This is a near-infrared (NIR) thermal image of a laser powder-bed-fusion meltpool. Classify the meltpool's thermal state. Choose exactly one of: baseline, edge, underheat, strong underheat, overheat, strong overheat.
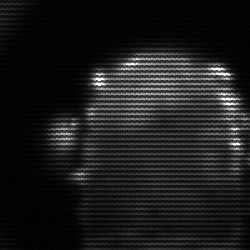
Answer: baseline